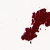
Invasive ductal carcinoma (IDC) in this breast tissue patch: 0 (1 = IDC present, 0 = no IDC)